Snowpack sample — Buffalo Mountain, Silverthorne, Colorado, USA (2/22/26, 2:02 PM MST)
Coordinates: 39.622, -106.113
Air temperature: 33 °F
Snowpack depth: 63 cm
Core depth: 50 cm
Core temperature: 26.6 °F
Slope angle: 11°, slope face: 116°
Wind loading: low
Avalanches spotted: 0
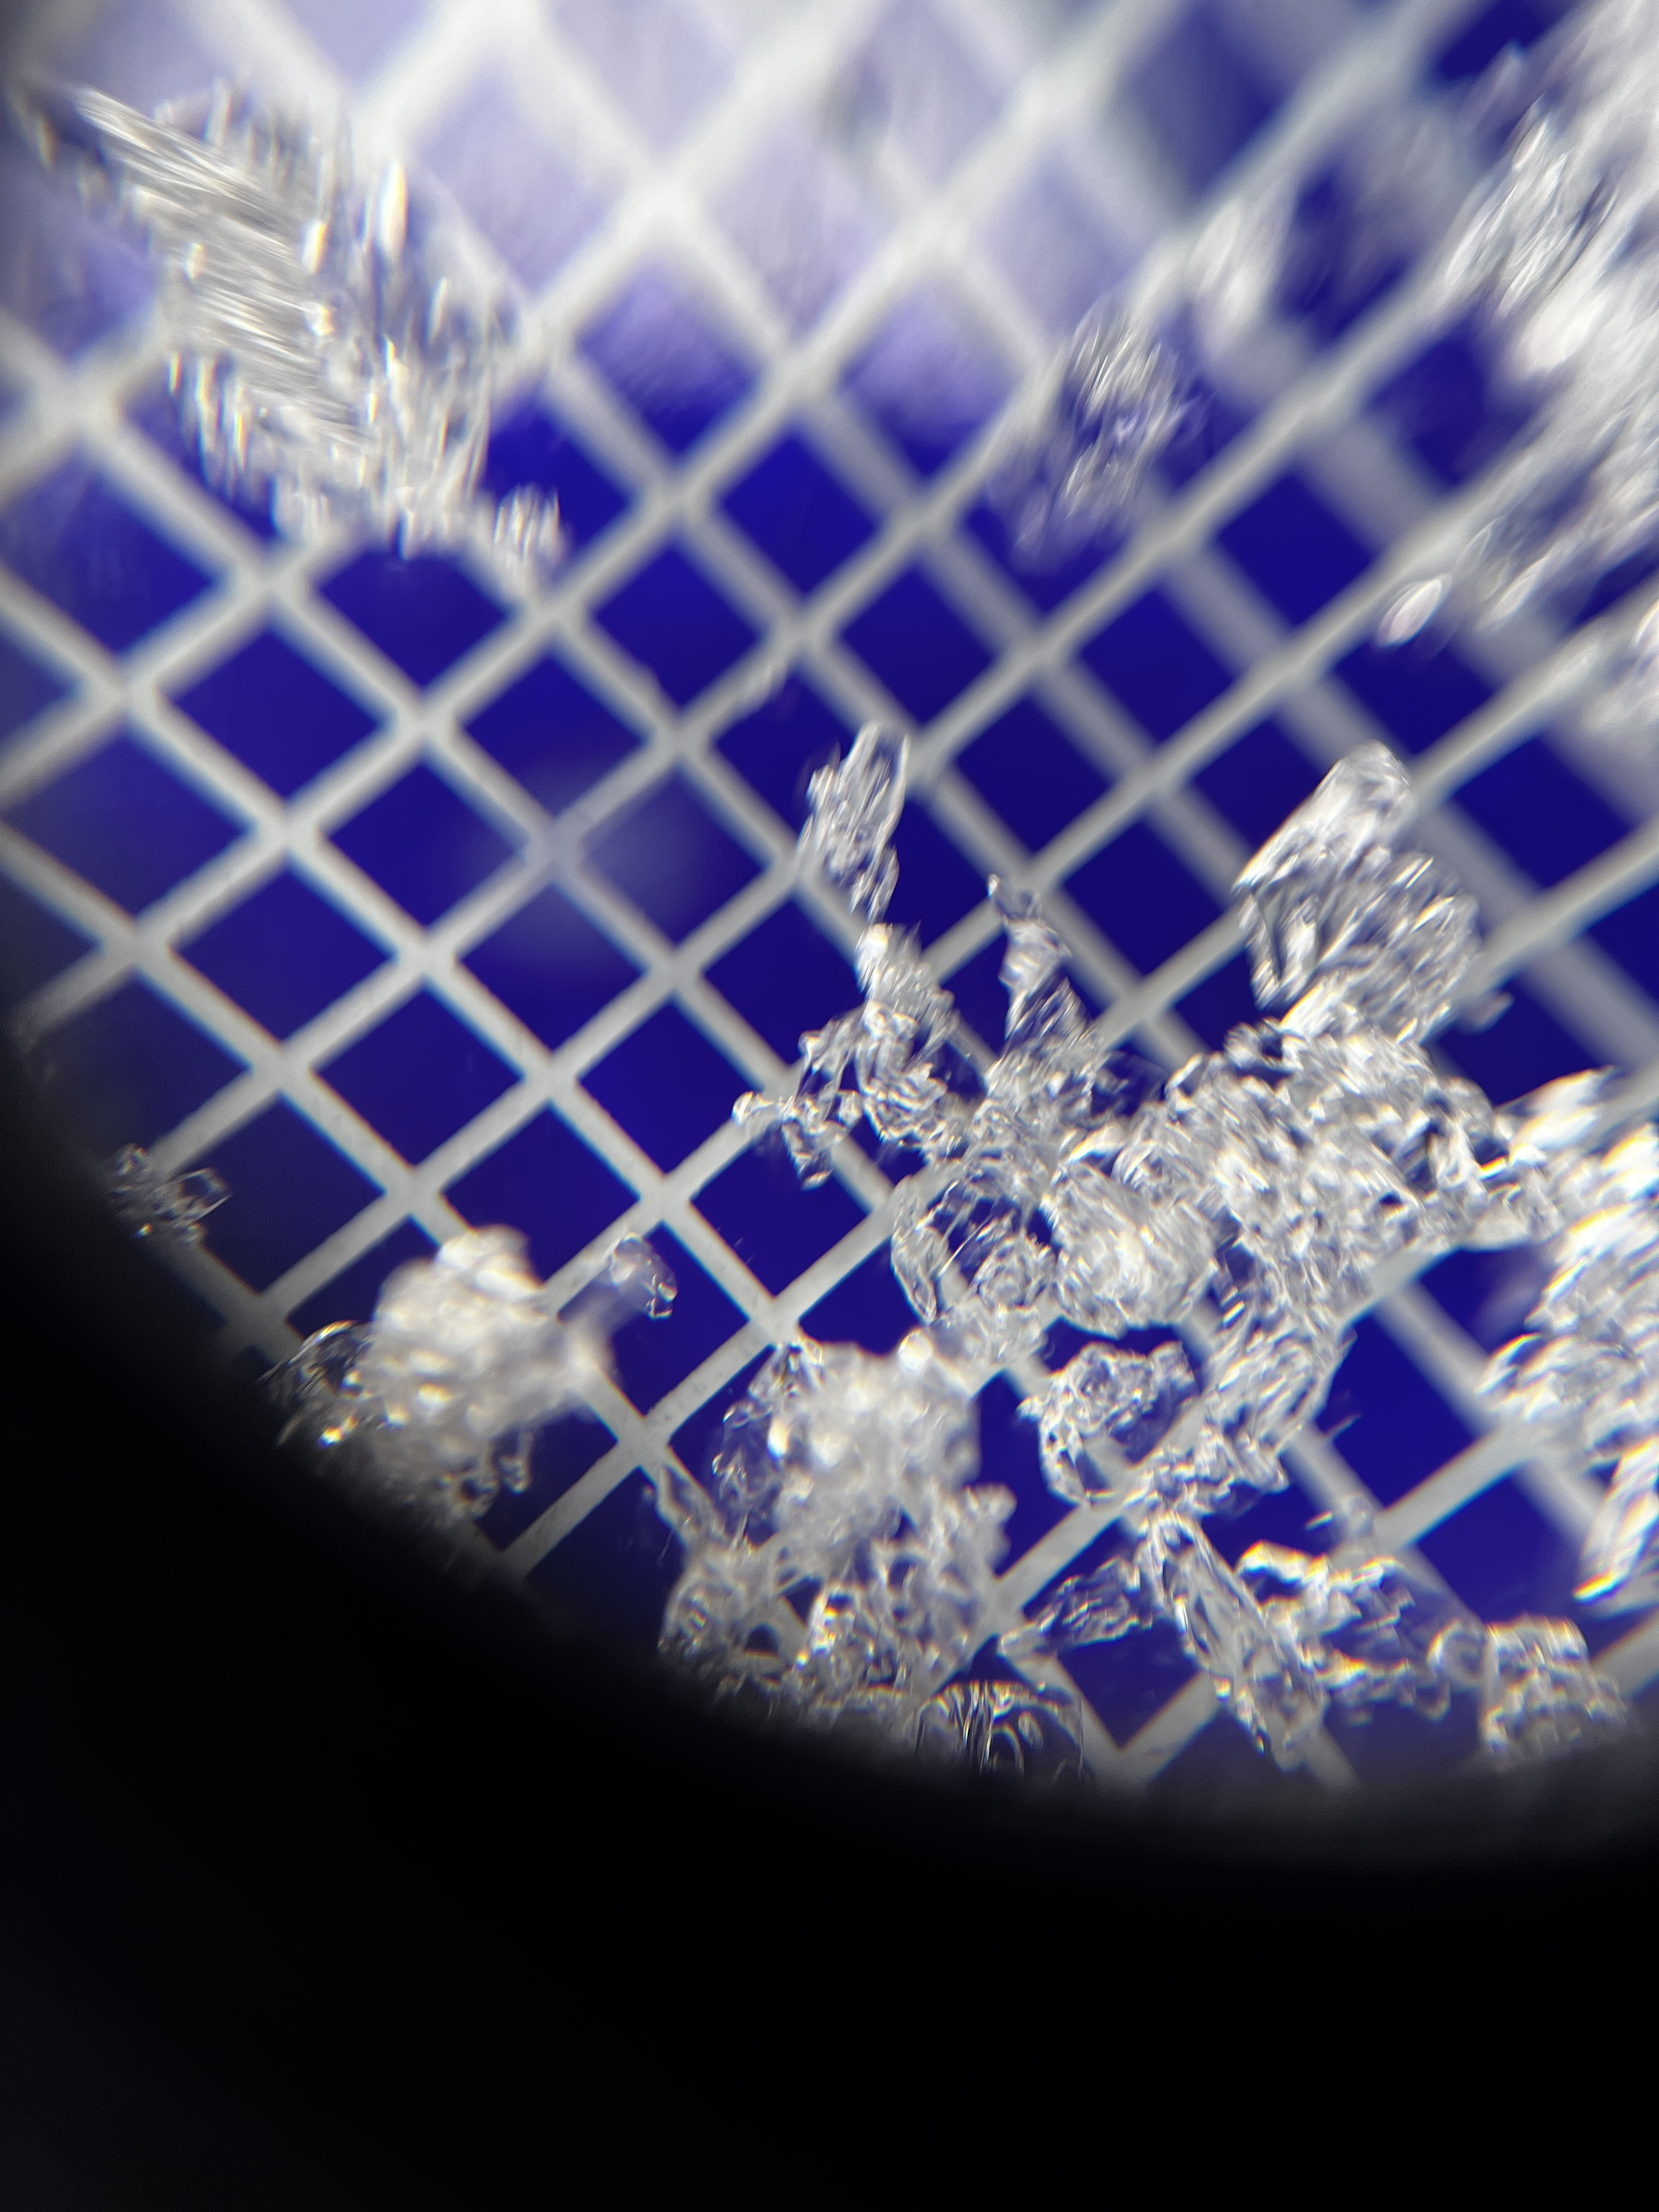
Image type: magnified_profile
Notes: In a firebreak similar to site 1, minimal wind loading with no spotted avalanches (not many faces in view though)